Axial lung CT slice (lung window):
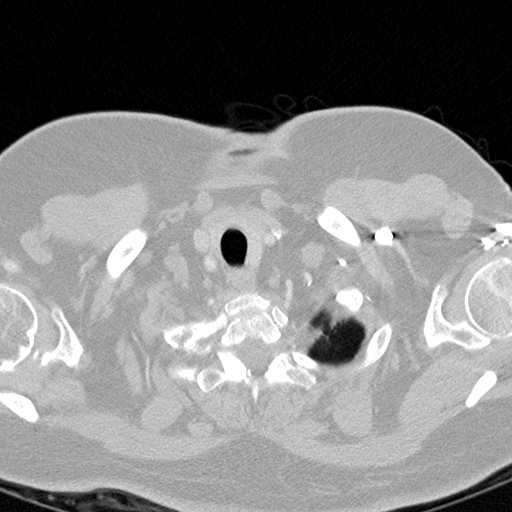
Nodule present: no